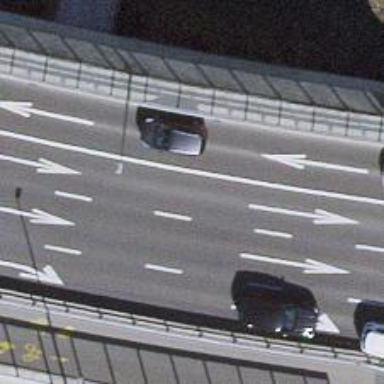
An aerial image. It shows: Primary highway bridge with separate sidewalks and cycleways. The asphalt surface is supported by suspension structure.